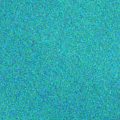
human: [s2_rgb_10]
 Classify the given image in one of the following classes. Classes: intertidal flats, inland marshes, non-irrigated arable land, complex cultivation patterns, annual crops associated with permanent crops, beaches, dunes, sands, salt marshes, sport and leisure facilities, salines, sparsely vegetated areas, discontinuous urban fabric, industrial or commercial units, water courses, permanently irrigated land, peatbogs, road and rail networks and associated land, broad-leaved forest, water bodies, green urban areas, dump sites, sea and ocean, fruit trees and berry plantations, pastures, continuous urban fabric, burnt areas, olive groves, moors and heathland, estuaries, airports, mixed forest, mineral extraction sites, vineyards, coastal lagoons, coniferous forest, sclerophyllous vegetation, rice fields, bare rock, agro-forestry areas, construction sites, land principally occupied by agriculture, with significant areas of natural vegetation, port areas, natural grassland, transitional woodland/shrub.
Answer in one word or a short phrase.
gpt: sea and ocean